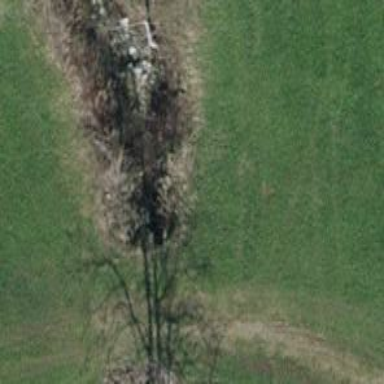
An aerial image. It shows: Culvert tunnel.